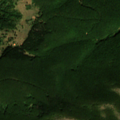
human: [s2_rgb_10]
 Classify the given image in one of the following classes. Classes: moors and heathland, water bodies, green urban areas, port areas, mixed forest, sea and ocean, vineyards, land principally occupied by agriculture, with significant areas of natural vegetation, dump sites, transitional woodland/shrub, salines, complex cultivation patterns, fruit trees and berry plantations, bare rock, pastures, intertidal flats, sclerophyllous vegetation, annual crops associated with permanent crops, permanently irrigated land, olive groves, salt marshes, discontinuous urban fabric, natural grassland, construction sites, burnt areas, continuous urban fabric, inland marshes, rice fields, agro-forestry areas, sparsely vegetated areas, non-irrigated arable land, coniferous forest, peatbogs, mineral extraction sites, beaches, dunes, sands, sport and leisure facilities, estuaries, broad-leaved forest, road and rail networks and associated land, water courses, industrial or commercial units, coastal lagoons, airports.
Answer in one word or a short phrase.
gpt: broad-leaved forest, natural grassland